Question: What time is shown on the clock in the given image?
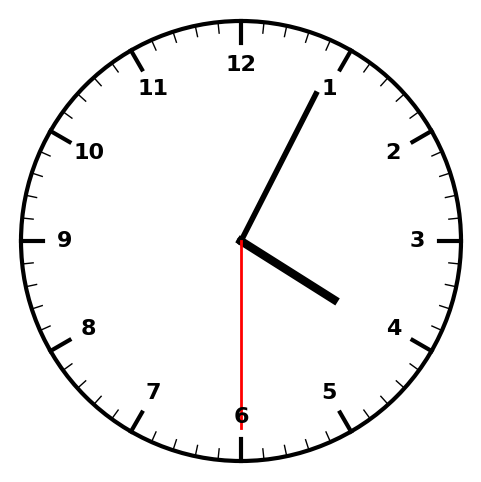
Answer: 04:04:30